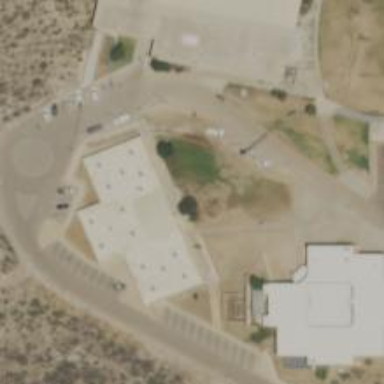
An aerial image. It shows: School building.